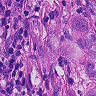
Metastatic tissue present: yes